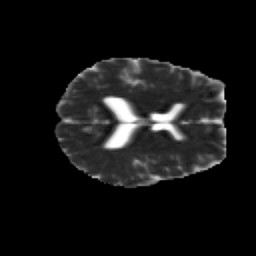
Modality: MD
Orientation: axial
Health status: healthy
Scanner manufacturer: siemens
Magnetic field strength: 3 T
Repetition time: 12 s
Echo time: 0.092 s